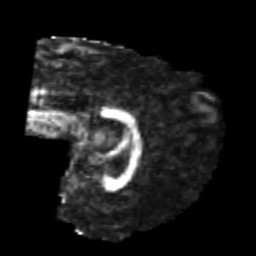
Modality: FA
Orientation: sagittal
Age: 20
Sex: male
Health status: healthy
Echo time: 0.074 s